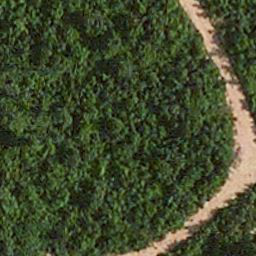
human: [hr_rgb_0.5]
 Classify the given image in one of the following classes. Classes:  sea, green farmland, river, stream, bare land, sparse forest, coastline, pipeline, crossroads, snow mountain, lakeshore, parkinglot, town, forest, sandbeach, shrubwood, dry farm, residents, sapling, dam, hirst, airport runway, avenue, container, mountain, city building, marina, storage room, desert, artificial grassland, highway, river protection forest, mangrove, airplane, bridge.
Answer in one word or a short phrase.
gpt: avenue